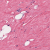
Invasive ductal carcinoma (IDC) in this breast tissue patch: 0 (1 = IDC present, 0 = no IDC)